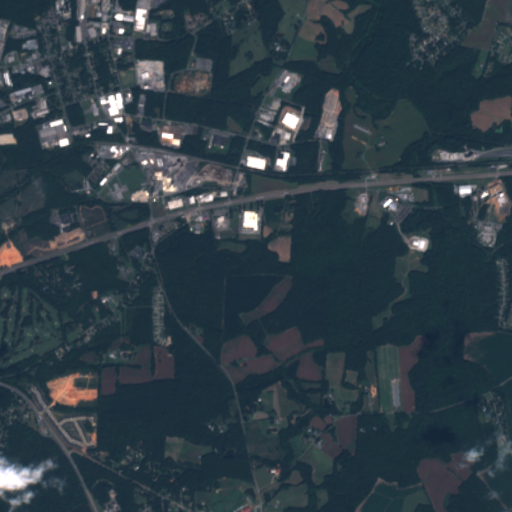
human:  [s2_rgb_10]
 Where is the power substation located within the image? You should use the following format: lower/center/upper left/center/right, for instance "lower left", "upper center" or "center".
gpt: The power substation is located in the upper left of the image.
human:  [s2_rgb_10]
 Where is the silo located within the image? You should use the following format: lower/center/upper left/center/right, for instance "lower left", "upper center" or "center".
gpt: The silo is located in the upper center of the image.
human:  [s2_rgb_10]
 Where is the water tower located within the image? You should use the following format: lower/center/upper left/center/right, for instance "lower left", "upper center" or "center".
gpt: The water tower is located in the upper left of the image.
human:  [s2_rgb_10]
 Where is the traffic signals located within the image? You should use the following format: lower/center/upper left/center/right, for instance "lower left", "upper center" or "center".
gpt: The traffic signals is located in the center left of the image.
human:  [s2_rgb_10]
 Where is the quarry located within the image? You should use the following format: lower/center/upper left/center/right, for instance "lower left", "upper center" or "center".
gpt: There is no quarry in the image.